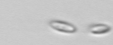
Label: Dinobryon